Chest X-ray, PA view. Patient: 34 years old, sex F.
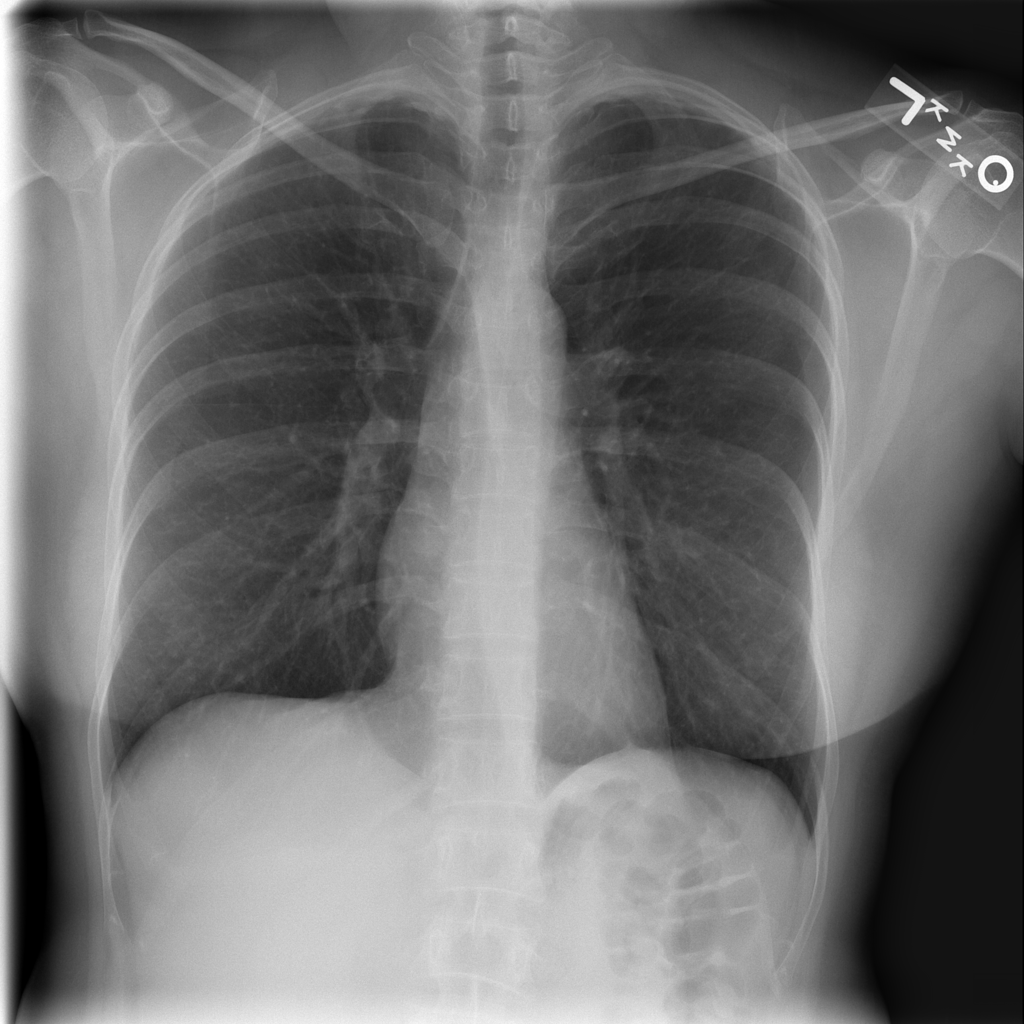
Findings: Pleural_Thickening